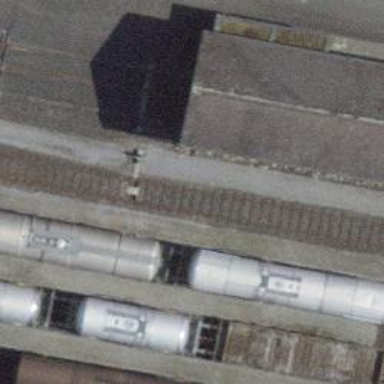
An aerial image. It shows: Railway switch.